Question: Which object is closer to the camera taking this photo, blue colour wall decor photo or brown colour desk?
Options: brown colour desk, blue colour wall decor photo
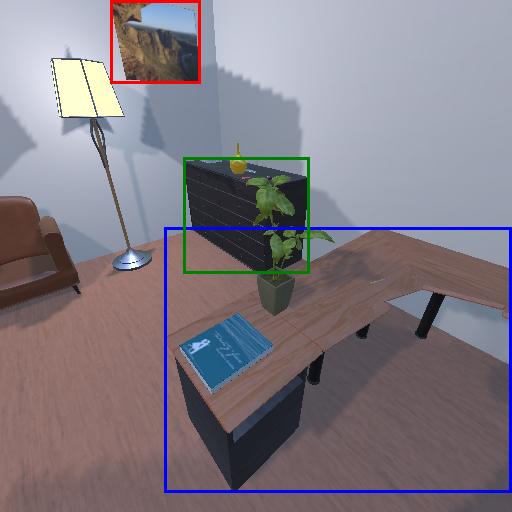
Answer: brown colour desk